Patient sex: M
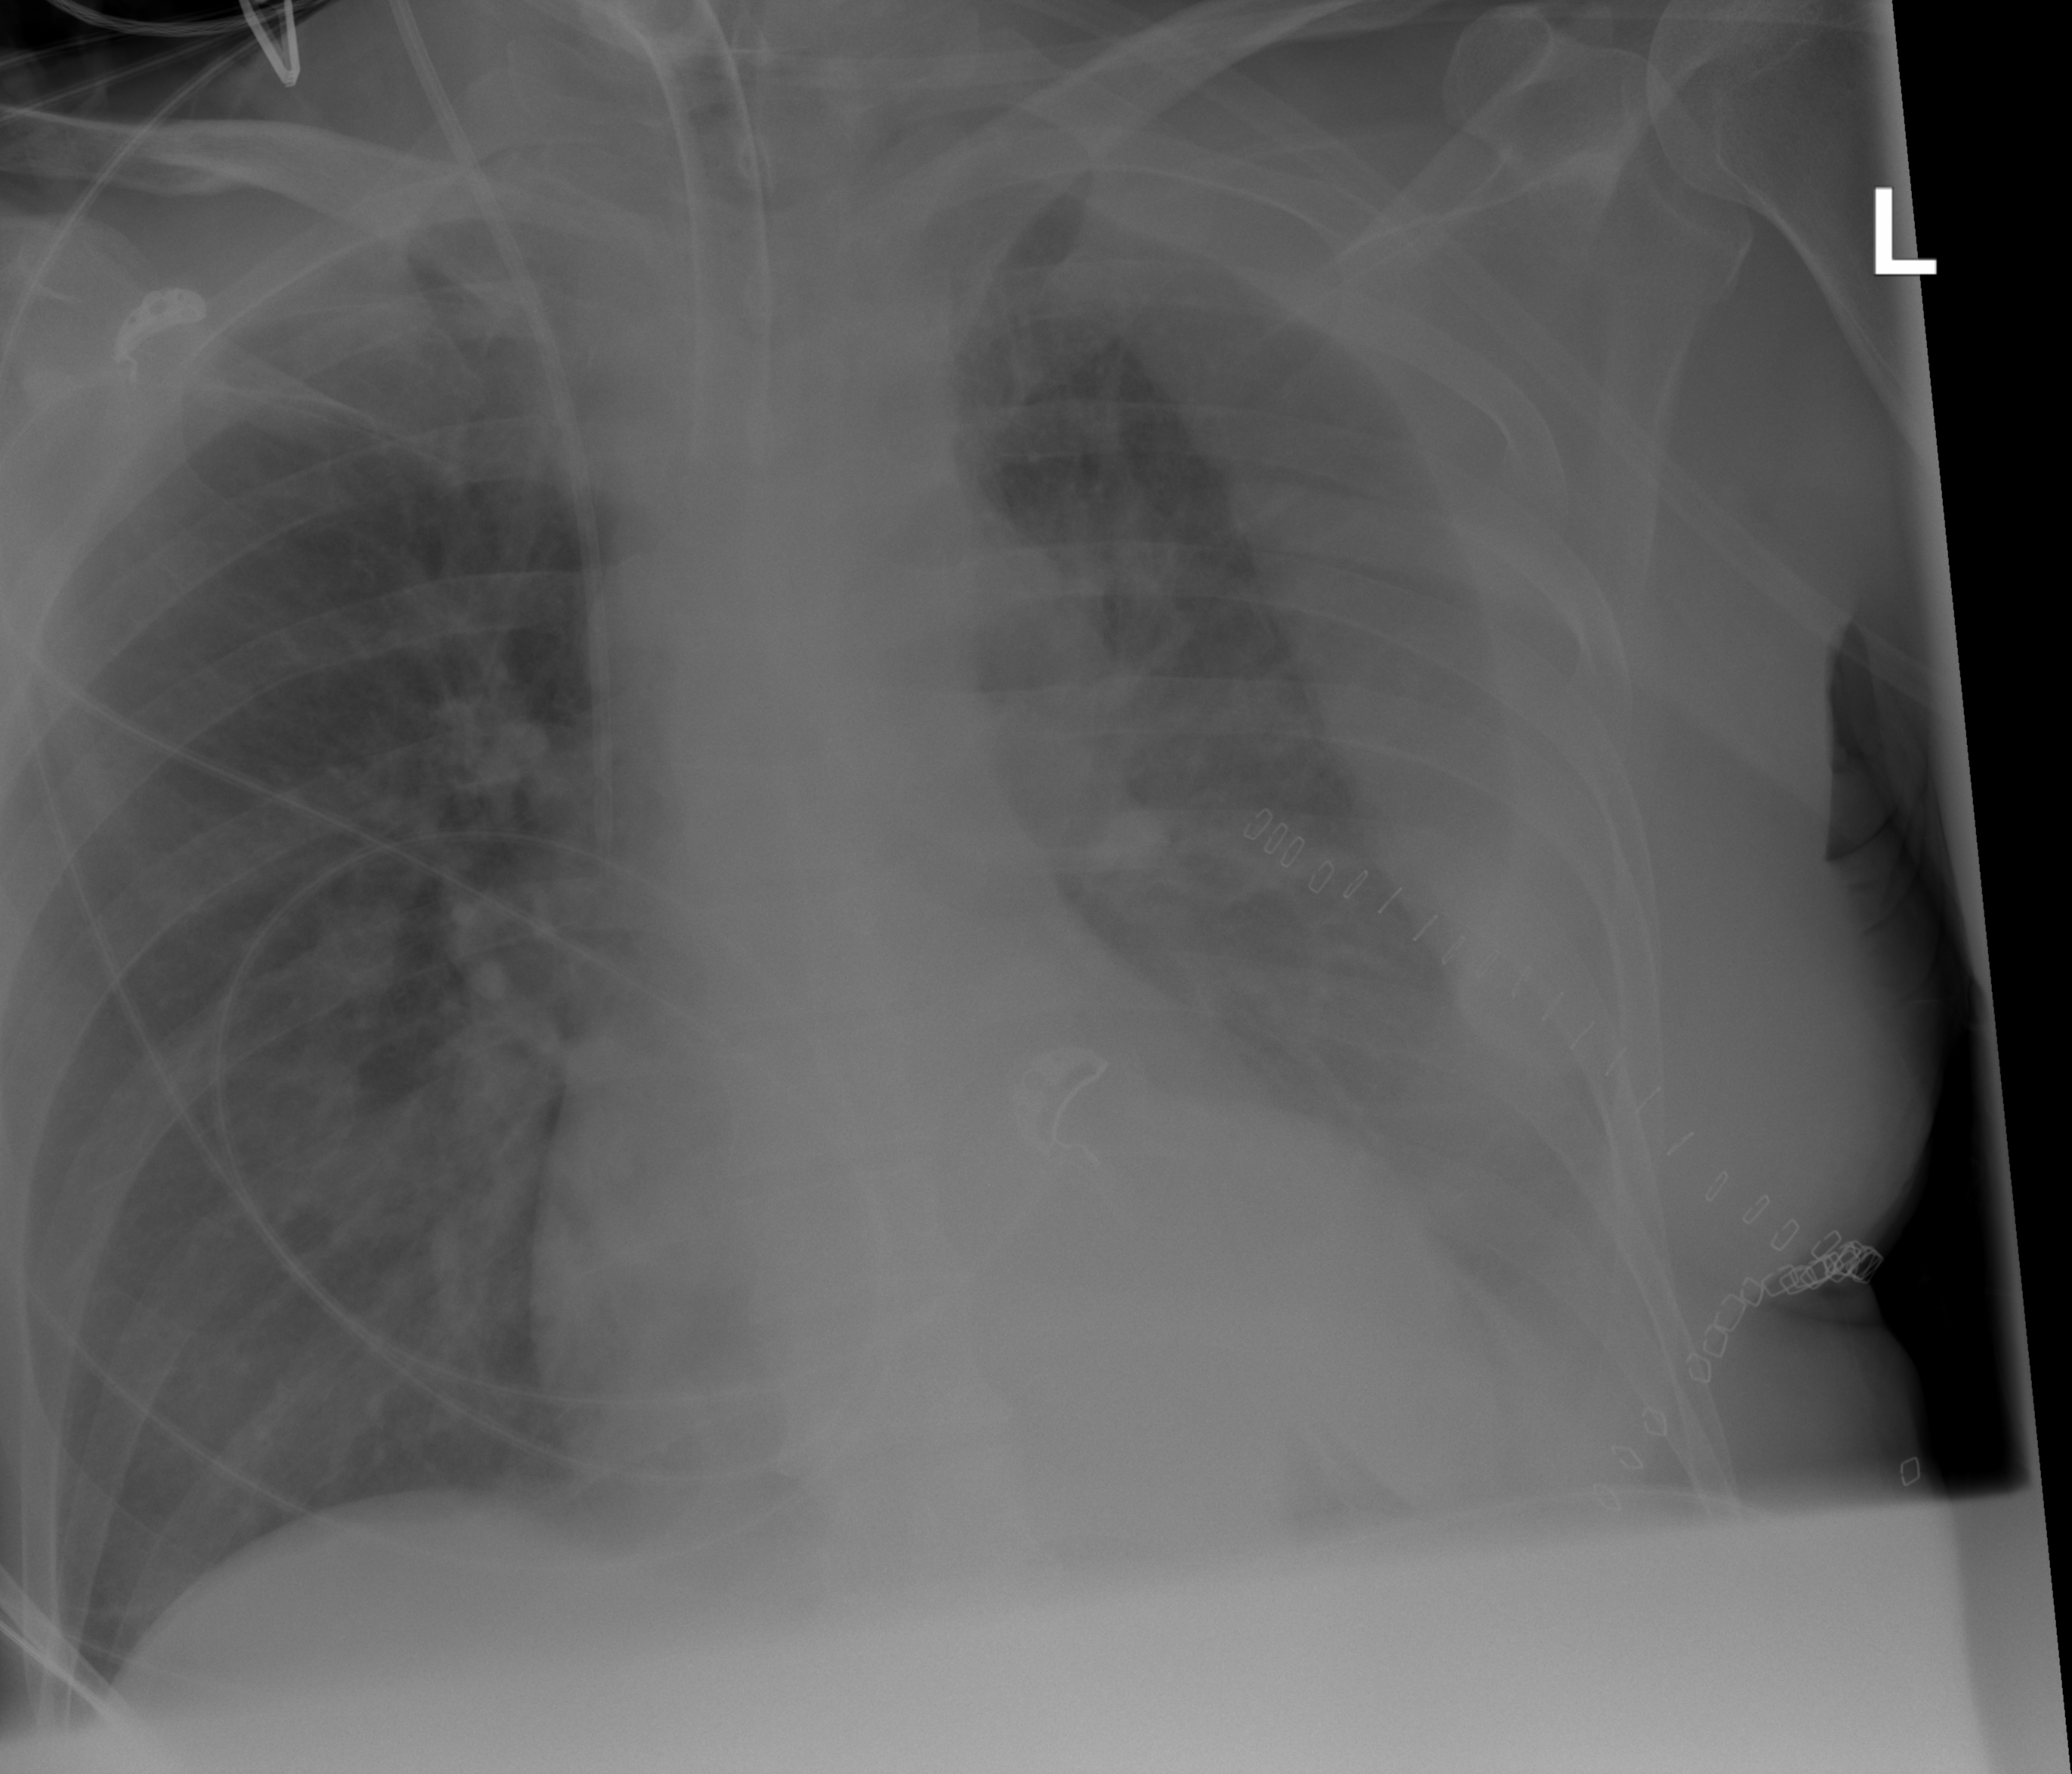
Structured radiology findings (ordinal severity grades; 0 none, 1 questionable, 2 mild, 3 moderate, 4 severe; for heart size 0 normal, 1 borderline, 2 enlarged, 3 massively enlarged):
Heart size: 2
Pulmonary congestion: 2
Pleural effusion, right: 2
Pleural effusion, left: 3
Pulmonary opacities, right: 2
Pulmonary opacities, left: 2
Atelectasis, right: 2
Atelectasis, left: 3